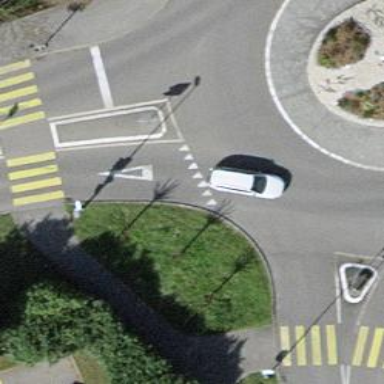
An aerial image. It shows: Road with "give way" sign.